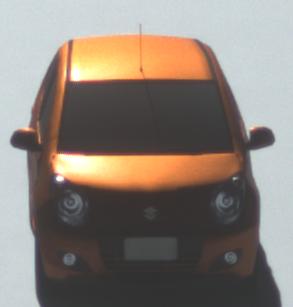
Make: Suzuki
Model: Alto 1.0
Detailed model: Alto (V)
Model produced from: 2011/02
Model produced until: 2011/03
Doors: 5
Color: orange
Road condition: dry road
Daytime: morning or afternoon
Contrast: high contrast